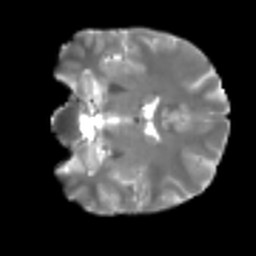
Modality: T2w
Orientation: coronal
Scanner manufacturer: siemens
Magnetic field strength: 3 T
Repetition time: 4 s
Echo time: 0.0594 s